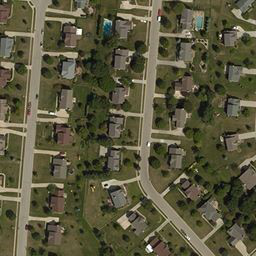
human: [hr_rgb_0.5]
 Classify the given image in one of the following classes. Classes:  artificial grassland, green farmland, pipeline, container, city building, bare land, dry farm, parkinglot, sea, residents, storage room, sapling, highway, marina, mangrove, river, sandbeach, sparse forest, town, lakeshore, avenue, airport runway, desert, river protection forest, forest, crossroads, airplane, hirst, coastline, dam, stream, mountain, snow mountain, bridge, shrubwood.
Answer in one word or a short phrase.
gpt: town